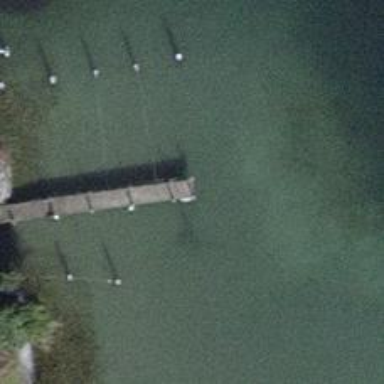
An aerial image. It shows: Man-made pier.